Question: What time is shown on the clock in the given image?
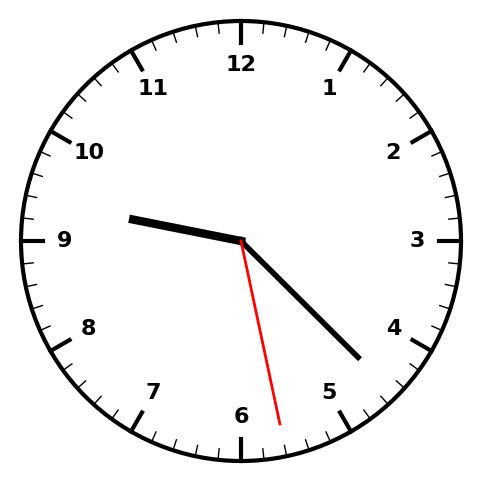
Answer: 09:22:28